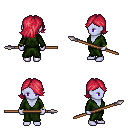
a pixel art fantasy rpg character, female body template, dark elf, purple skin, green robe, red pants, ruby red swoop hairstyle, bracelets, spear, four views (front, back, left, right), 2x2 character sprite sheet, small pixel art, hard edges, no anti-aliasing